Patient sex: F
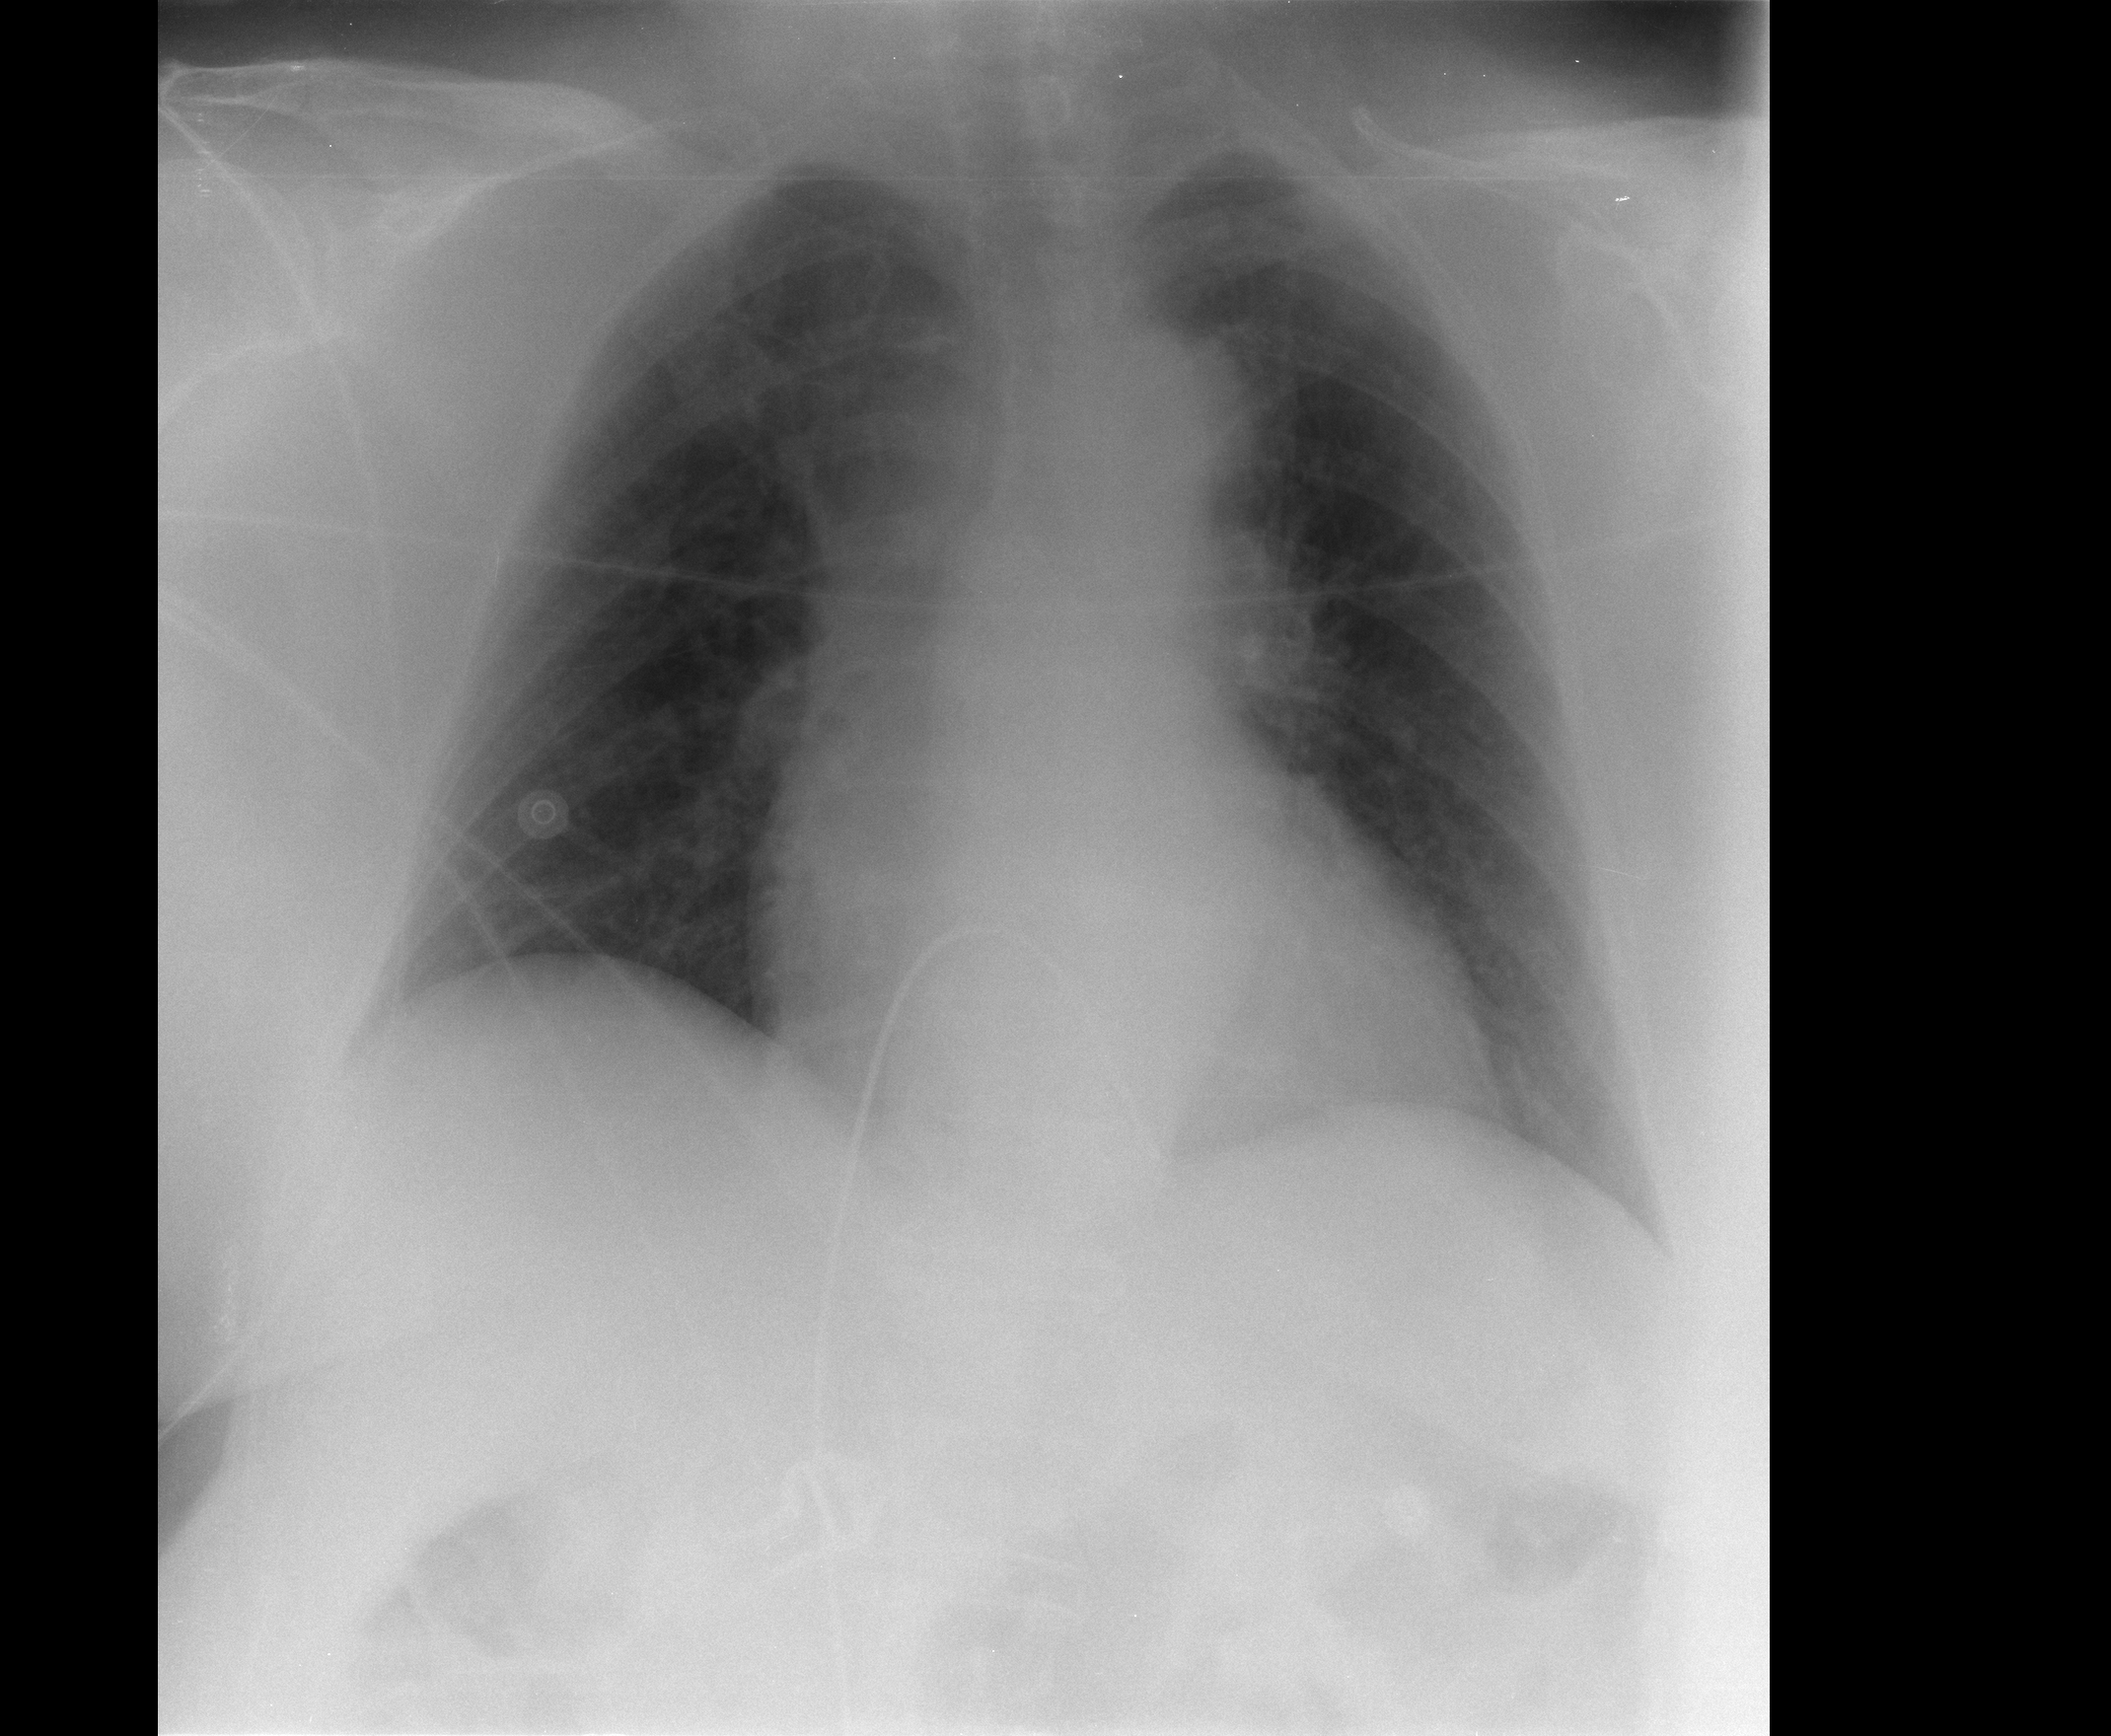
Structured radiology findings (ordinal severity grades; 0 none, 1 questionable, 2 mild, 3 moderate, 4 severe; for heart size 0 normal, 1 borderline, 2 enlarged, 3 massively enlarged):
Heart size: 0
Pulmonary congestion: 1
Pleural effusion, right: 0
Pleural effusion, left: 0
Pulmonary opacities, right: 0
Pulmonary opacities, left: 0
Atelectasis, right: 0
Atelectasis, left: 0